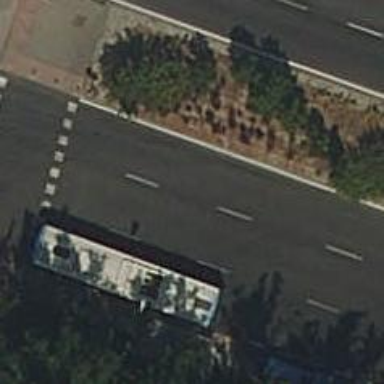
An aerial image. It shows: Public transport stop position.